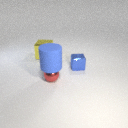
small red metal sphere to the right of large yellow metal cube